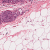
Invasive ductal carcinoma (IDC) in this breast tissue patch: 0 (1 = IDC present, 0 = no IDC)